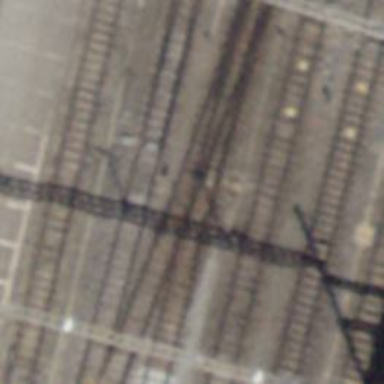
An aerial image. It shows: Railway siding with one electrified track and contact line.